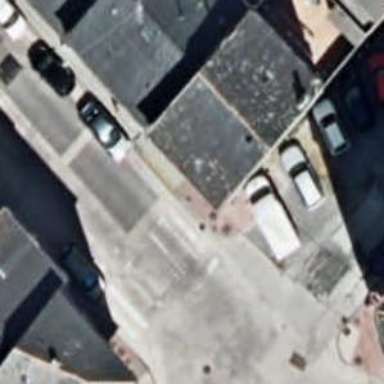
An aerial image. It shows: Car repair shop.